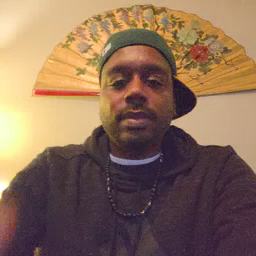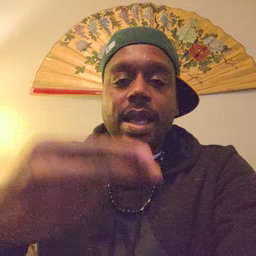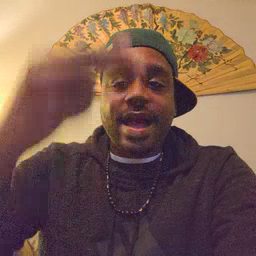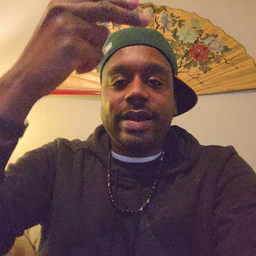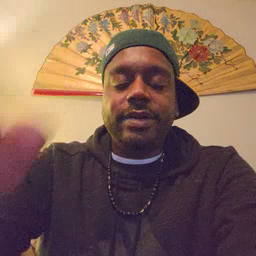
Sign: high